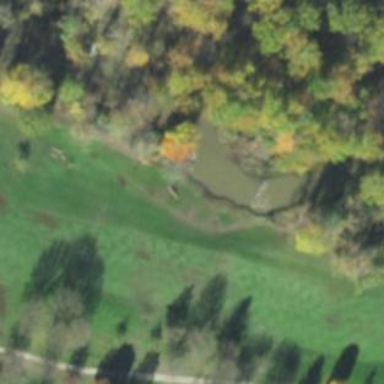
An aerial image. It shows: Grassy area designated as golf fairway.